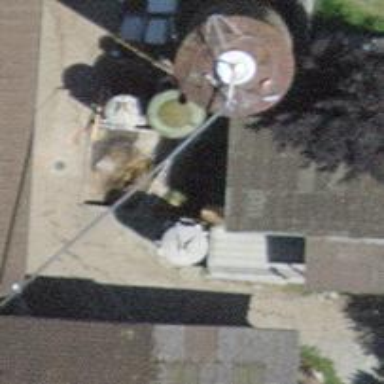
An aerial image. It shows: Silo.